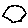
Label: hexagon